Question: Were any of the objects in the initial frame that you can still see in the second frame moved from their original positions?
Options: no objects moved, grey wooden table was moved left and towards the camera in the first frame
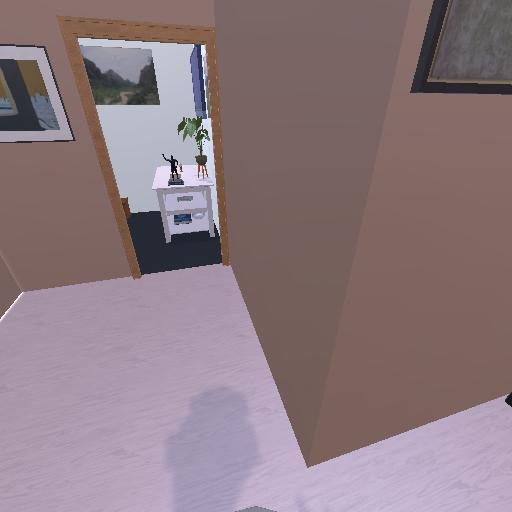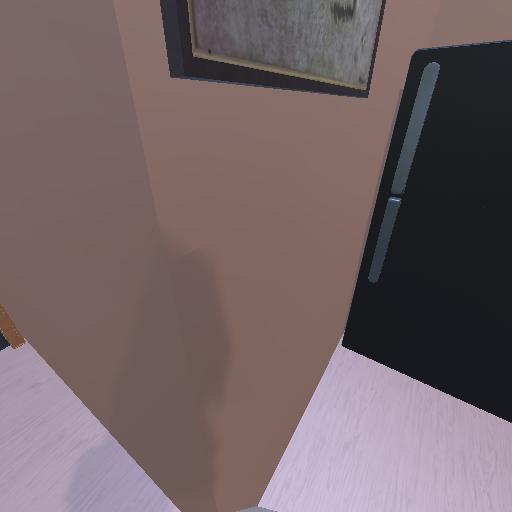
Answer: no objects moved